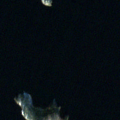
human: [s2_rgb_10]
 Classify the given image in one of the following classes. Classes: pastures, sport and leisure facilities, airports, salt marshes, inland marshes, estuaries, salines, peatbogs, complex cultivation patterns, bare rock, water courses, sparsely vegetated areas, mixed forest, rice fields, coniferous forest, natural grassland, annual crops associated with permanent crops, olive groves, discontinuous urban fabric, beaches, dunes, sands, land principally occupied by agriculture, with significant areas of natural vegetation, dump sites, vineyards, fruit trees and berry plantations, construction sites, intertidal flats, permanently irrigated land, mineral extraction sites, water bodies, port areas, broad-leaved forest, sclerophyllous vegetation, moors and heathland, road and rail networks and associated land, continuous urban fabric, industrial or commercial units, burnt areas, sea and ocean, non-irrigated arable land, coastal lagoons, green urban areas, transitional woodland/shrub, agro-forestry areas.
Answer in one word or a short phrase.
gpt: water bodies